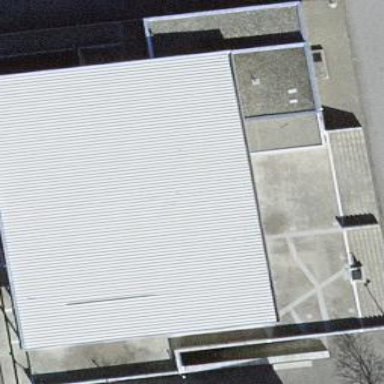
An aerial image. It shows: Public building.